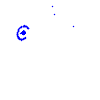
Particle: kaon